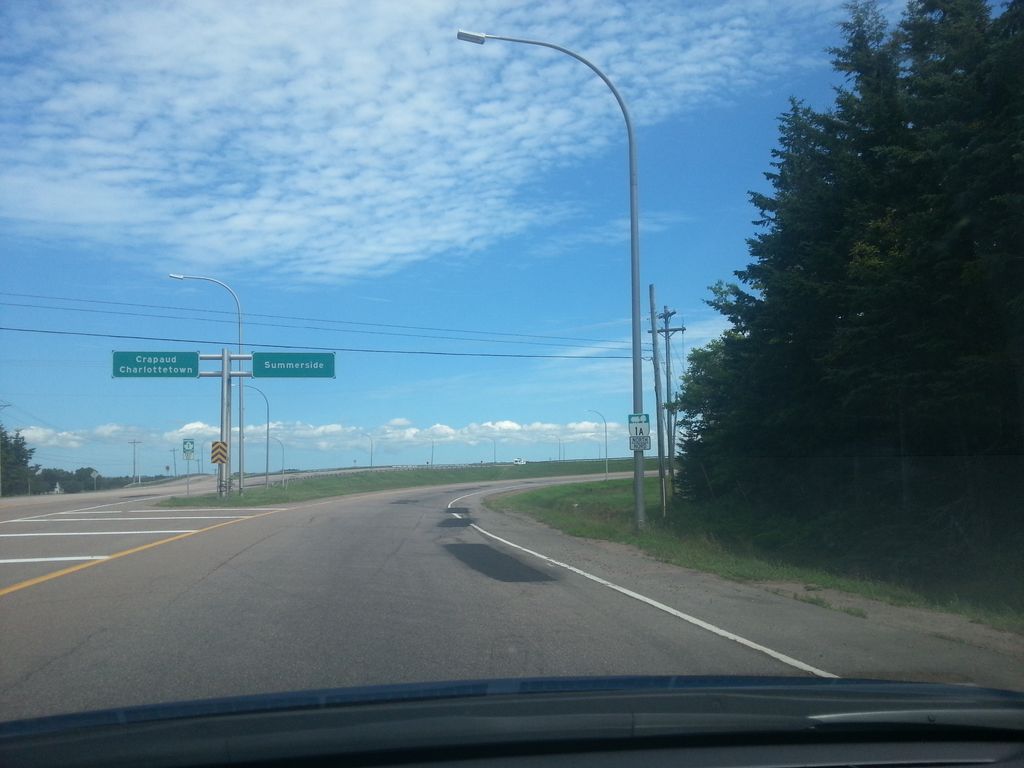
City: charlottetown